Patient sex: F
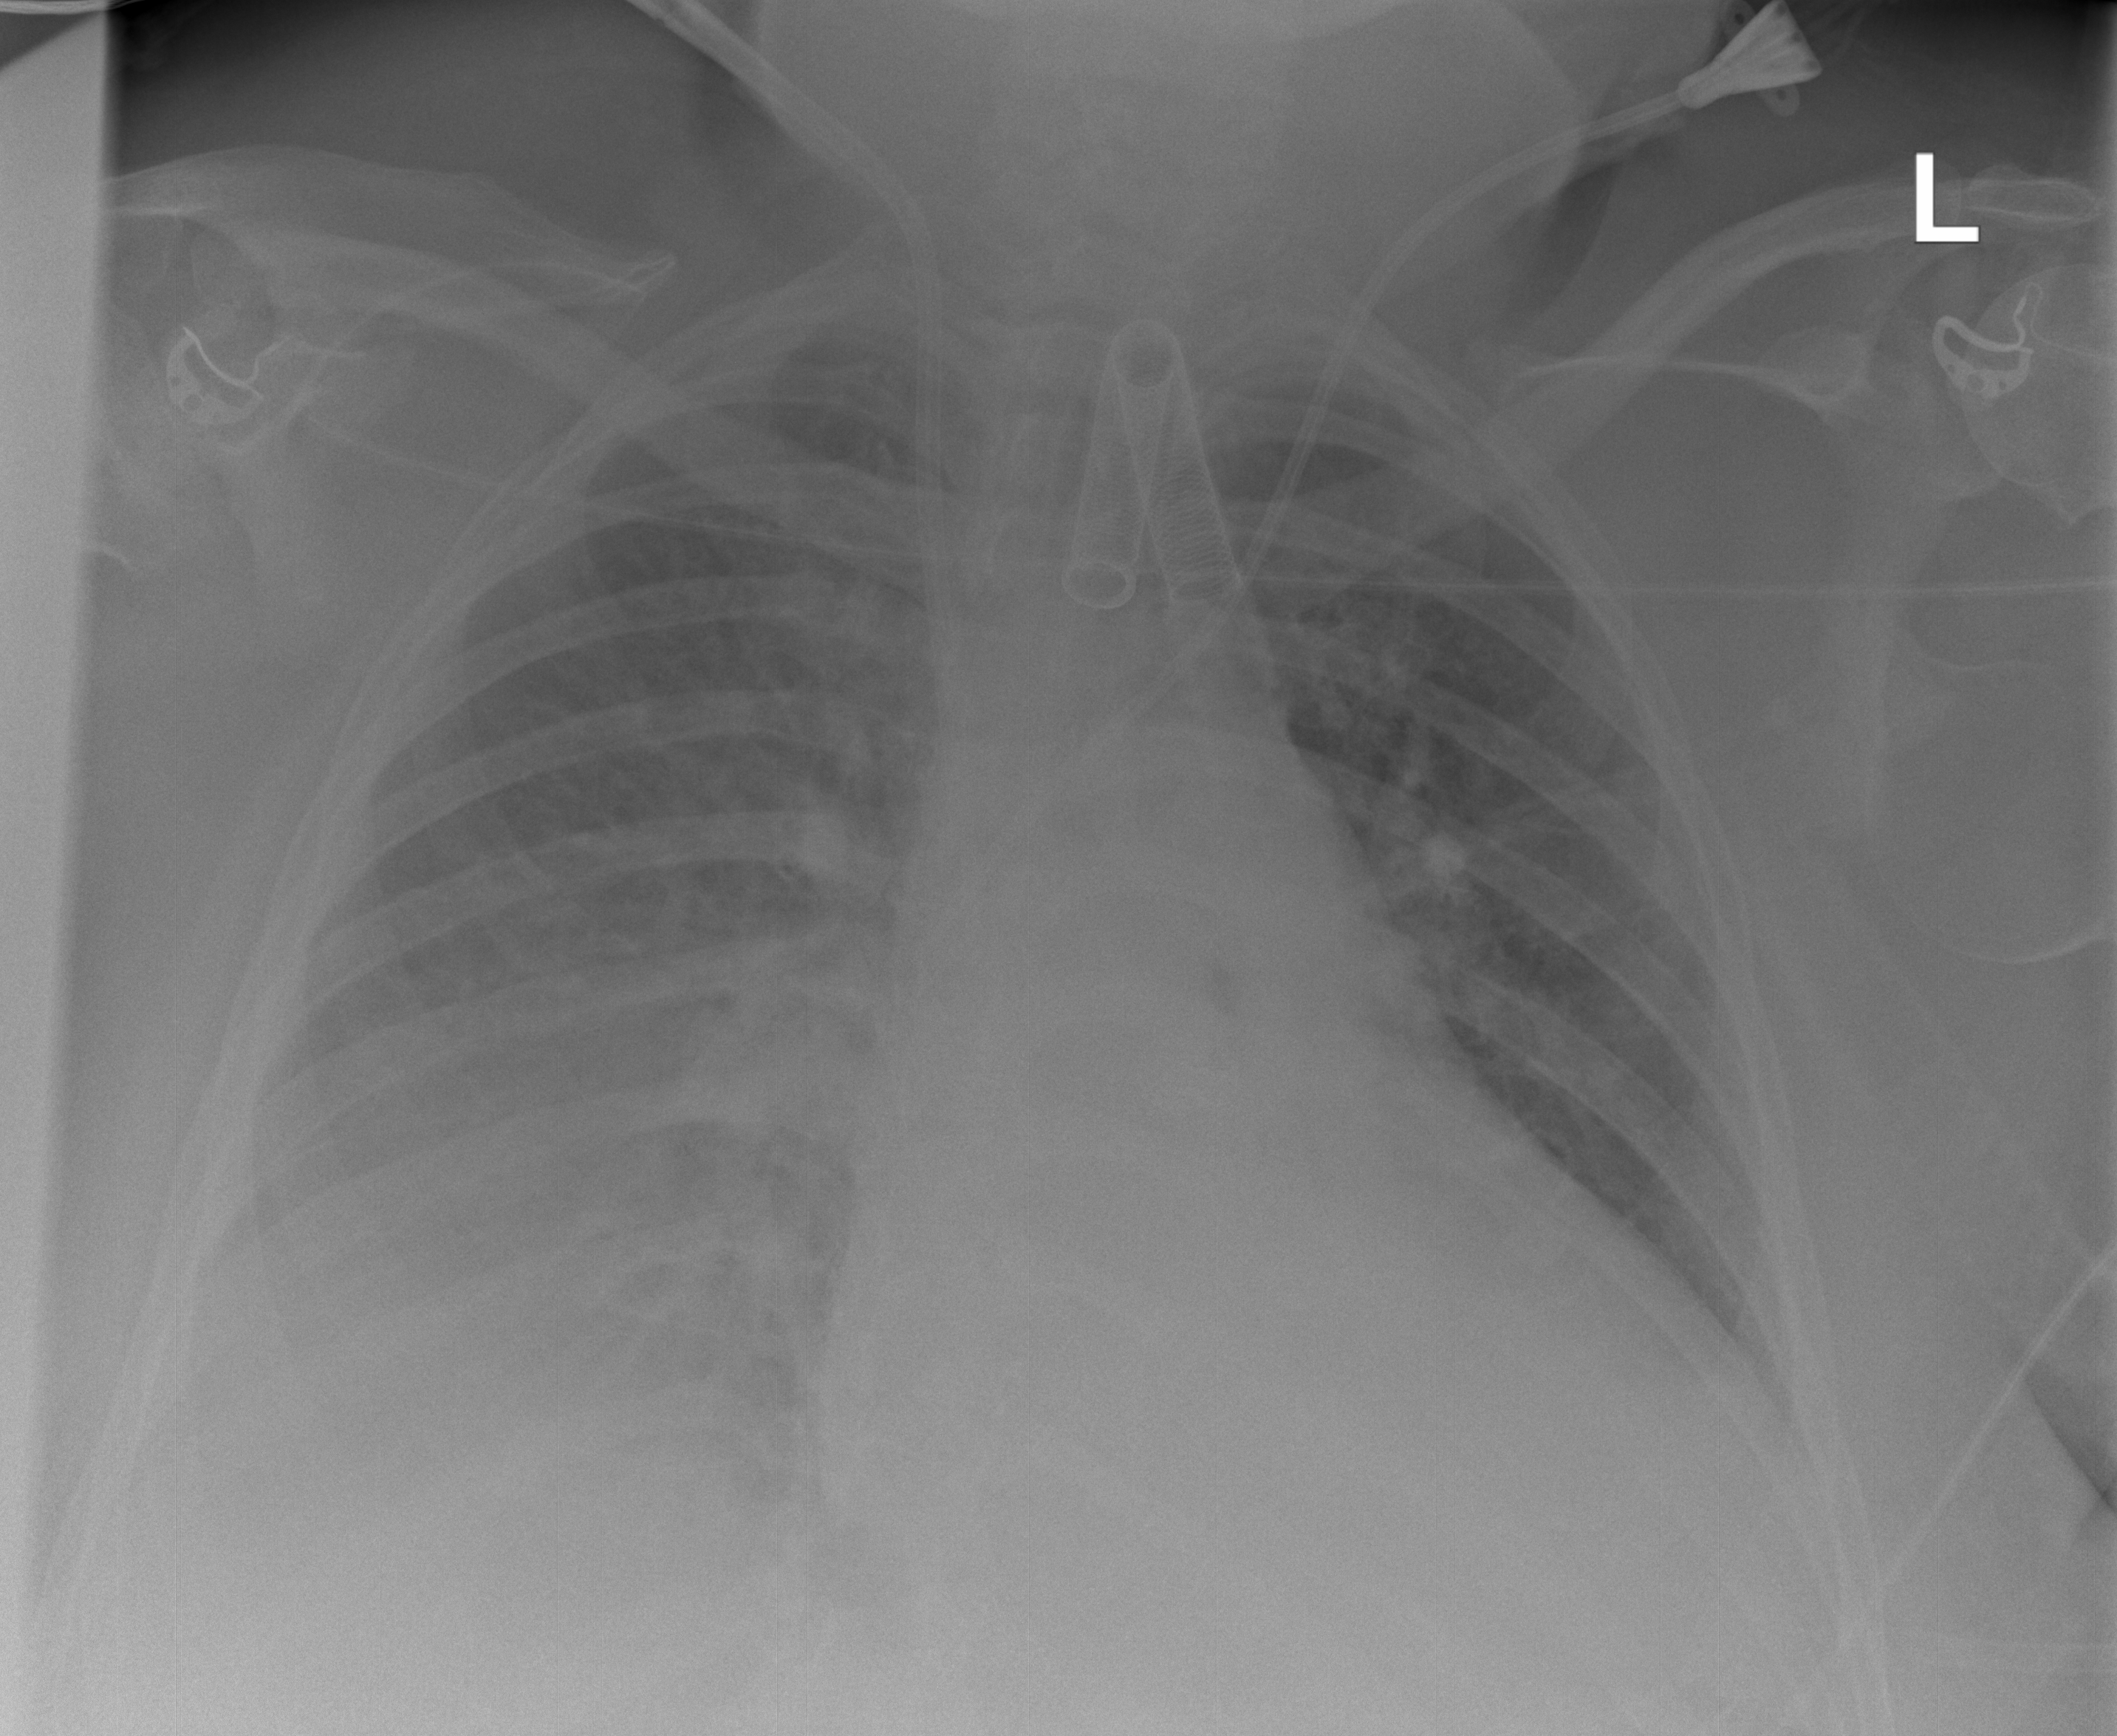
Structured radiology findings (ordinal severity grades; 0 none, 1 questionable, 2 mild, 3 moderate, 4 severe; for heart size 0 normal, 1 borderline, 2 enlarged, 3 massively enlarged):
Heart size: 2
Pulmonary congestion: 2
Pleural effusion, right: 3
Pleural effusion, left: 1
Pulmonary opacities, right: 3
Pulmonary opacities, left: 2
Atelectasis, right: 3
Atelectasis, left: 2